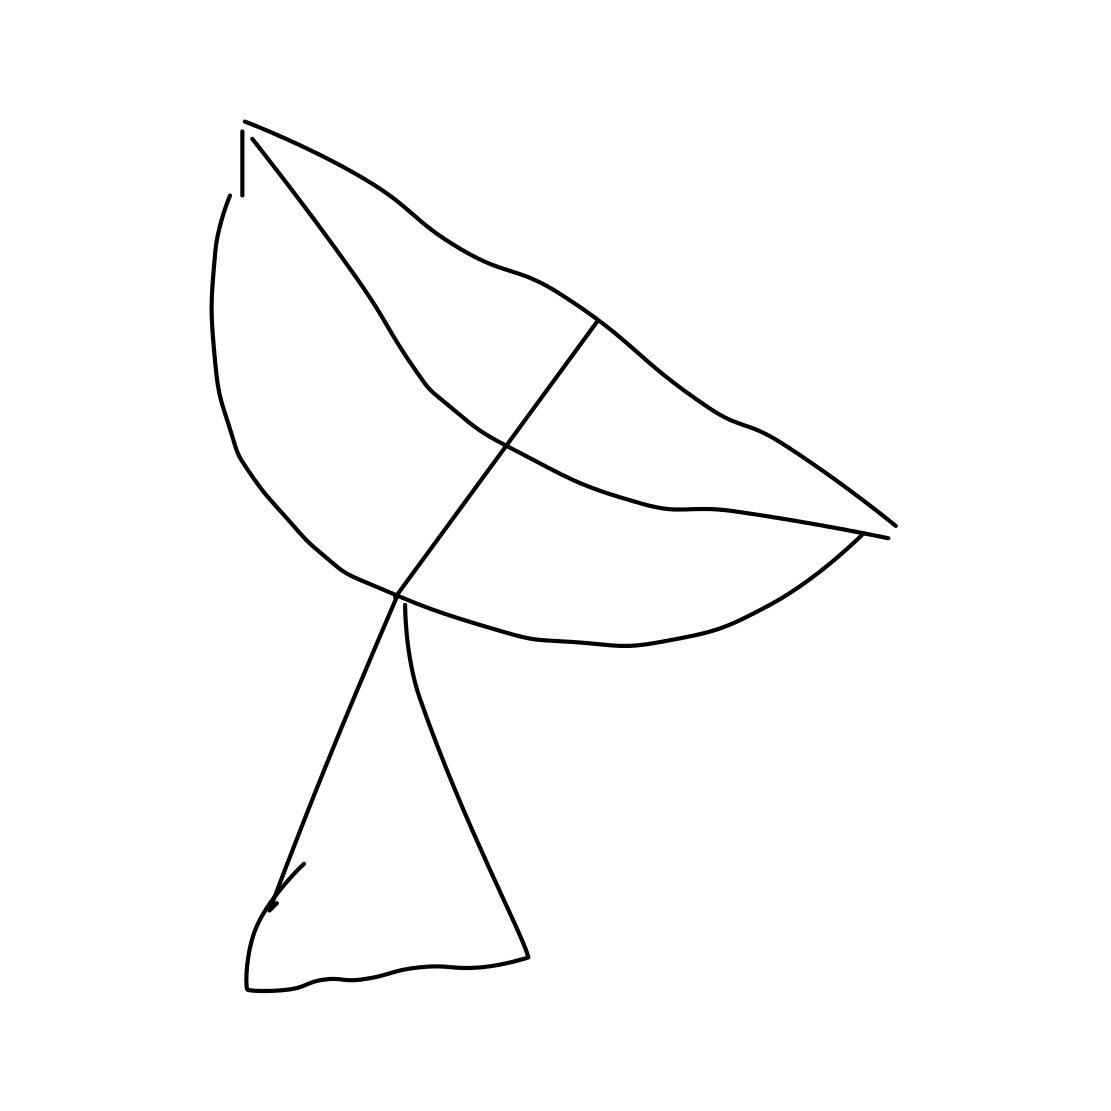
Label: satellite dish